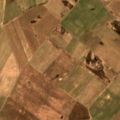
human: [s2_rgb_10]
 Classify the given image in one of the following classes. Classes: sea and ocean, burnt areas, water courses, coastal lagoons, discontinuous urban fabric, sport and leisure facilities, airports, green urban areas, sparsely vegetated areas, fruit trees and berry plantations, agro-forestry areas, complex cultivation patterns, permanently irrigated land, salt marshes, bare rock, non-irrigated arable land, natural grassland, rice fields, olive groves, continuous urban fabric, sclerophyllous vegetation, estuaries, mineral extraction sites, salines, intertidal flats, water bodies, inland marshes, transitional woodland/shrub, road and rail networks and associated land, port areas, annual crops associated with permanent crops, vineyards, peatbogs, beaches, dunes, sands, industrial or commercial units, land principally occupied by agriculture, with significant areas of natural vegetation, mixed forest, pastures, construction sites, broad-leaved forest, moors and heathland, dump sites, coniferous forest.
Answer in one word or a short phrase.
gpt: non-irrigated arable land, fruit trees and berry plantations, pastures